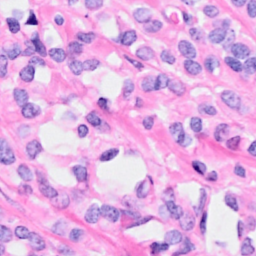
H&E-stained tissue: Breast